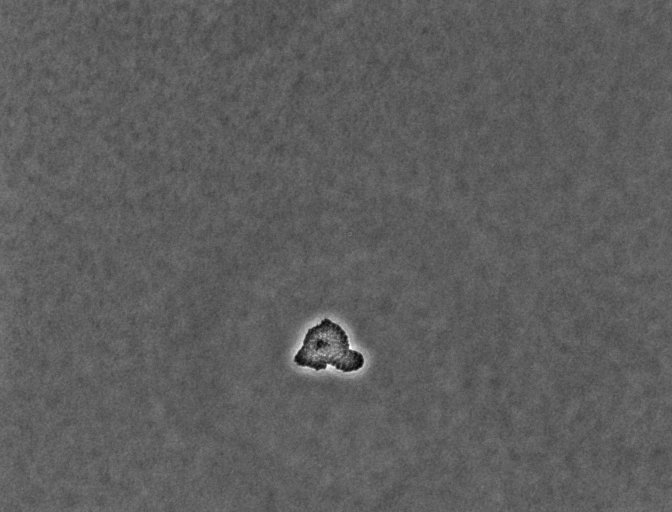
Phase contrast microscopy, 20x objective, 3 h incubation